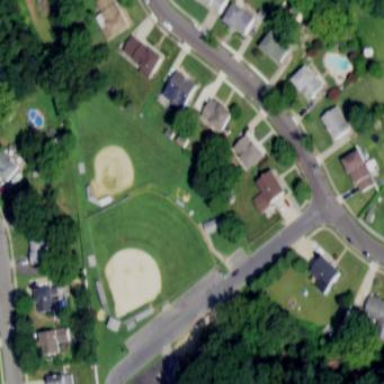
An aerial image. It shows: Baseball pitch for leisure land activities.